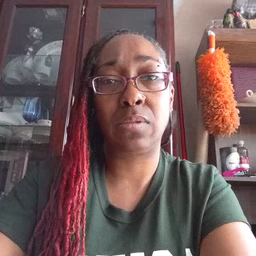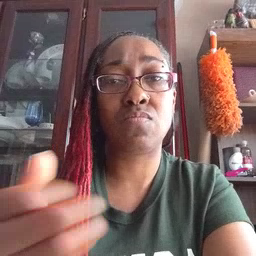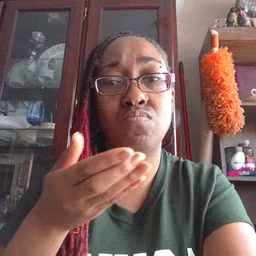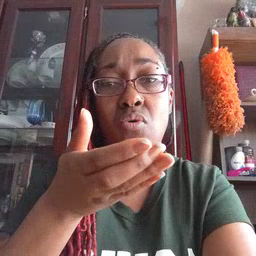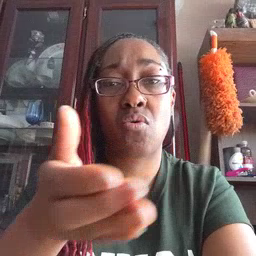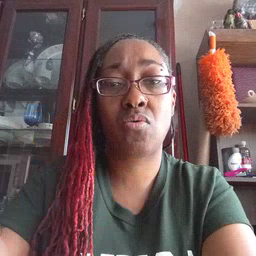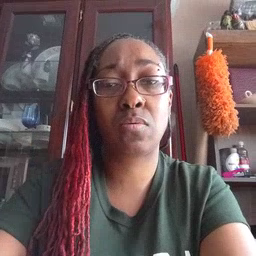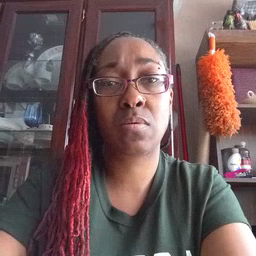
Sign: boat